Question: I am trying to set the backbutton text color (to red) of my navbar using the code below. (NOTE: The code below is already in the 'previous' view controller, in this case in the 'Popular' view controller:
'''
//Customize Back button
UIView *backButtonView = [[UIView alloc]initWithFrame:CGRectMake(0, 0, 30, 40)];
UILabel *backButtonLabel = [[UILabel alloc]initWithFrame:CGRectMake(0, 0, 30, 40)];
backButtonLabel.text = @"back";
backButtonLabel.textColor = [UIColor colorWithHexString:@"cf212a"];
[backButtonView addSubview:backButtonLabel];
UIBarButtonItem *backButton = [[UIBarButtonItem alloc]initWithCustomView:backButtonView];
self.navigationItem.backBarButtonItem = backButton;
'''
However, I am not getting the effect I want. I am still getting the default white color text in the backbutton. The text is not changed to 'back' as well

How can I resolve this?
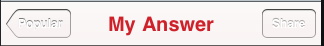
Answer: Thats because the backbuttonitem is a uibarbuttonitem that will be seen on the next view controller which will be pushed on top of your current view controller and not of the current view controller.
If you want to set the backbutton of the current view like you are trying to do in your above code than just move the code to the view controller that is shown before it(below it in the stack.) so that when you push the view controller for which you want to show custom back button which was set in the previous view controller. This is because the back button belongs to the previous view controller that is gonna push your new view controller...